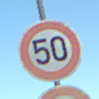
Verkehrszeichen: Geschwindigkeit50
Zusatzzeichen unten: Ueberholverbot
Umgebung: Outdoor, Nature
Tageszeit: SunriseSunset
Wetter: Clear
Licht: Natural
Jahreszeit: NotSpecified
Kontrast: HighContrast